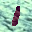
Label: 1